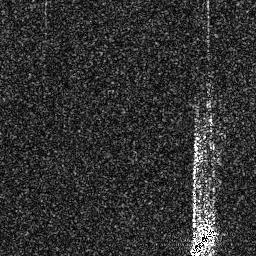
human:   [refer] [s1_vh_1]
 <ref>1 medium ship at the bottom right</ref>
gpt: <box>[[72, 87, 85, 99, 0]]</box>